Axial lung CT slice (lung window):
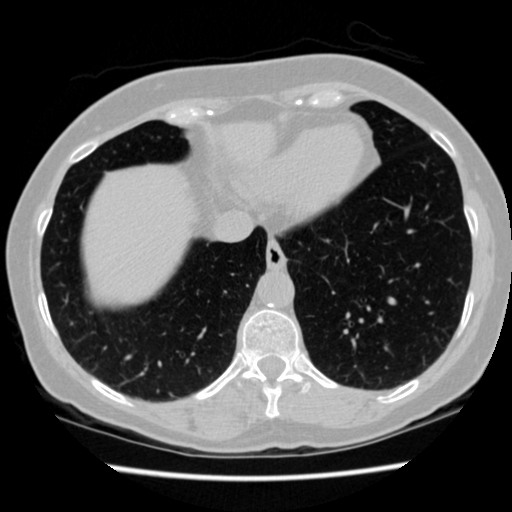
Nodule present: no